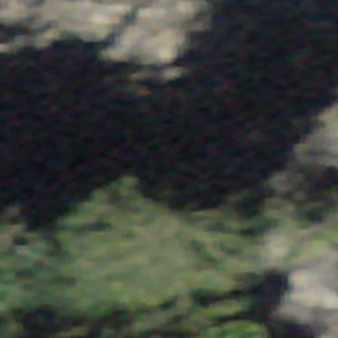
Label: other